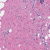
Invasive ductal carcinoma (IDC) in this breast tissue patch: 1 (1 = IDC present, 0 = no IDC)